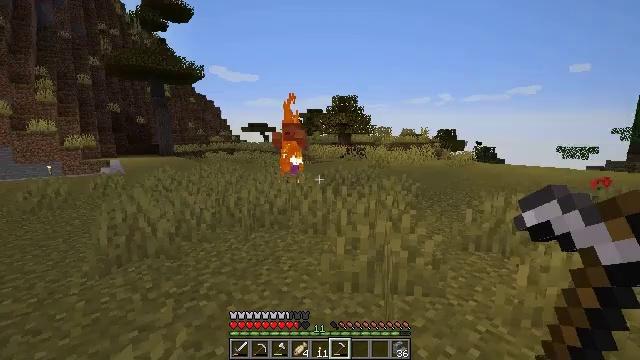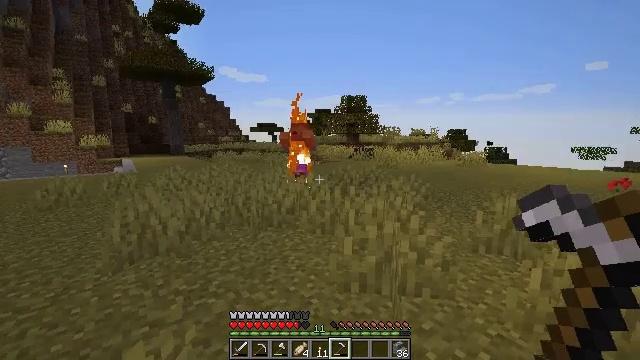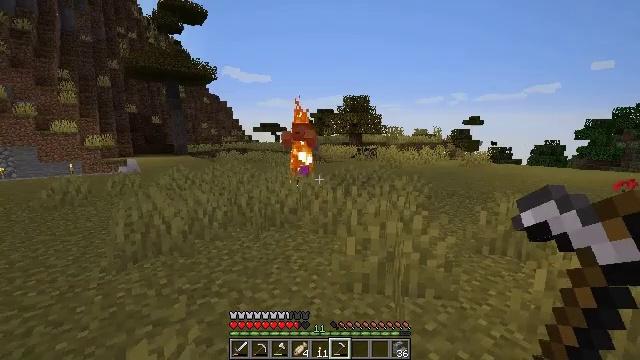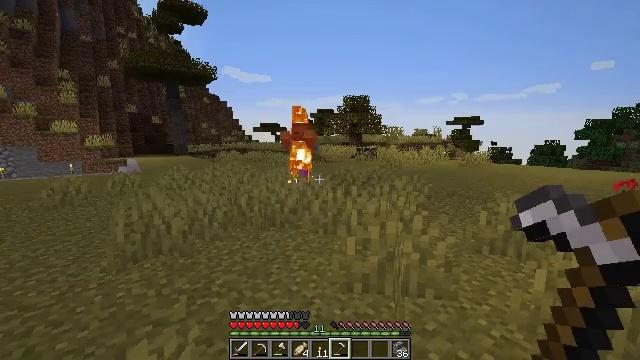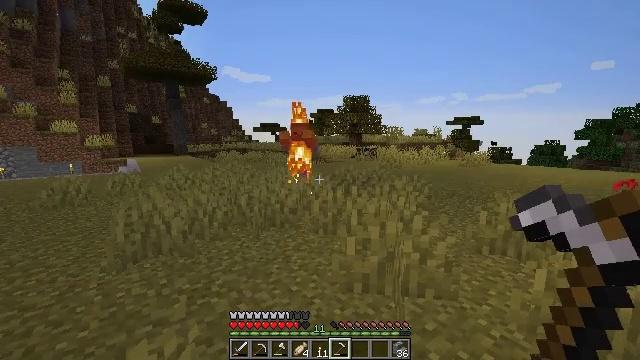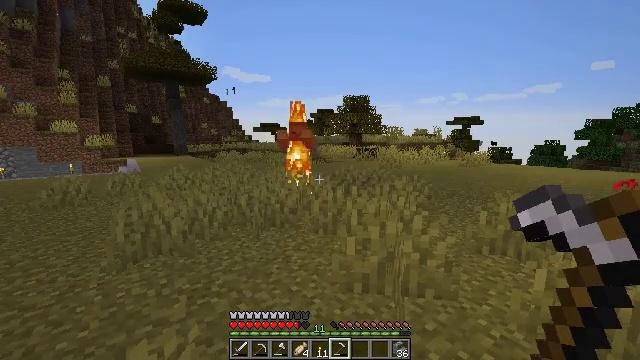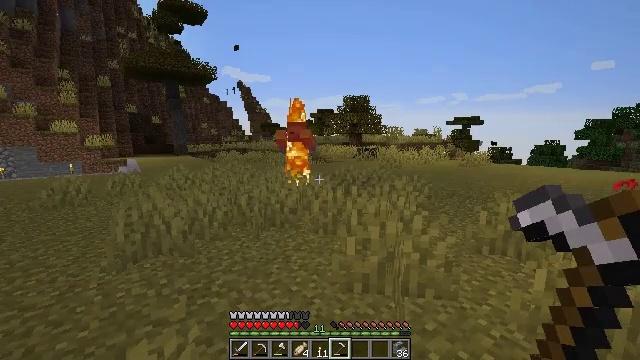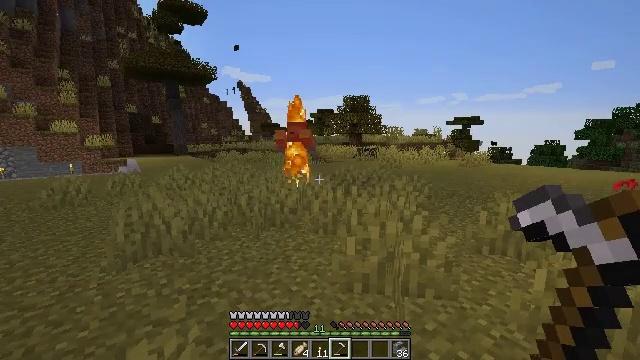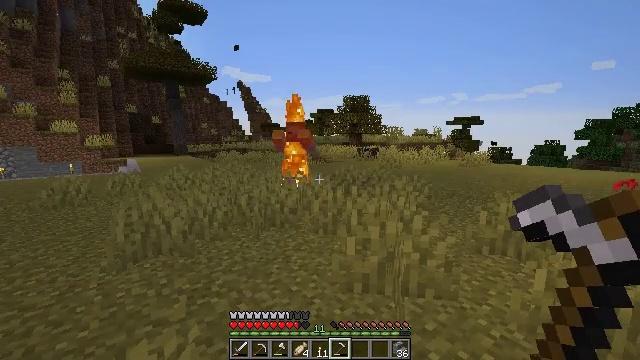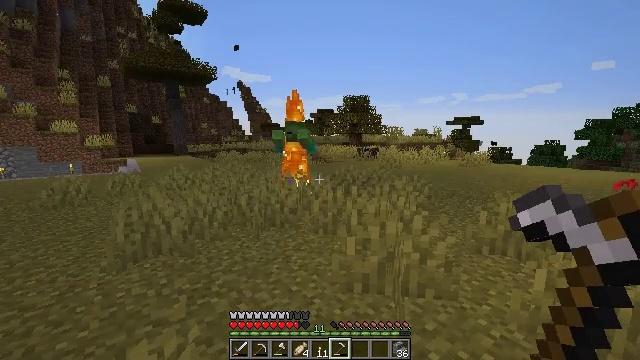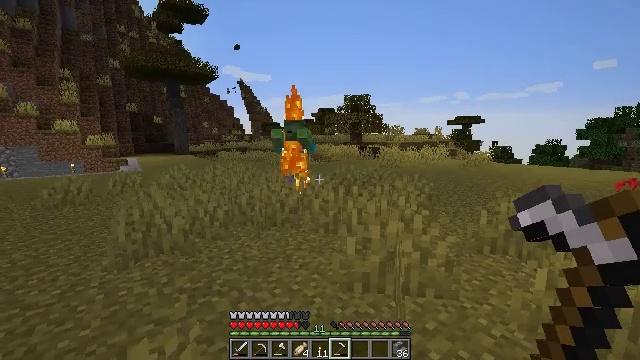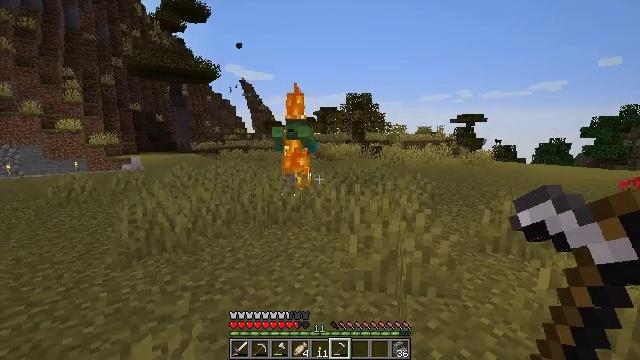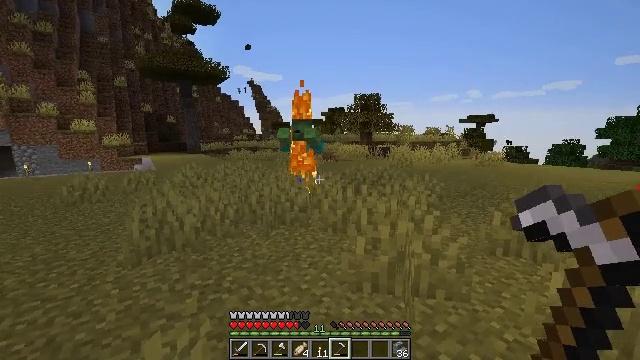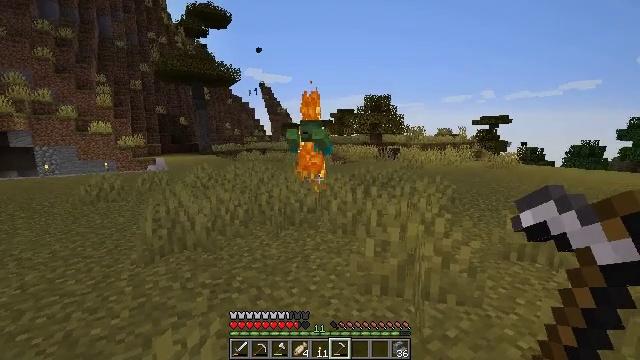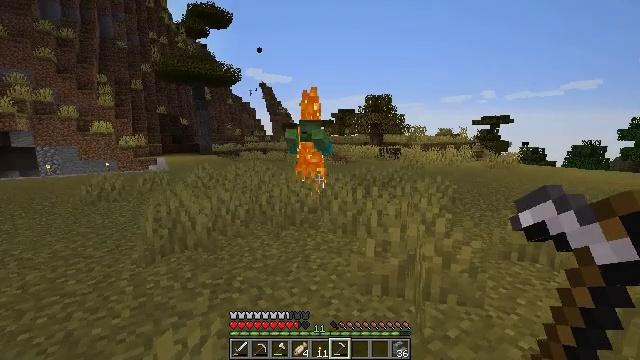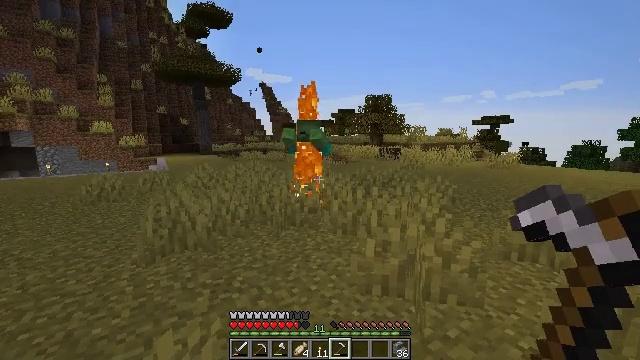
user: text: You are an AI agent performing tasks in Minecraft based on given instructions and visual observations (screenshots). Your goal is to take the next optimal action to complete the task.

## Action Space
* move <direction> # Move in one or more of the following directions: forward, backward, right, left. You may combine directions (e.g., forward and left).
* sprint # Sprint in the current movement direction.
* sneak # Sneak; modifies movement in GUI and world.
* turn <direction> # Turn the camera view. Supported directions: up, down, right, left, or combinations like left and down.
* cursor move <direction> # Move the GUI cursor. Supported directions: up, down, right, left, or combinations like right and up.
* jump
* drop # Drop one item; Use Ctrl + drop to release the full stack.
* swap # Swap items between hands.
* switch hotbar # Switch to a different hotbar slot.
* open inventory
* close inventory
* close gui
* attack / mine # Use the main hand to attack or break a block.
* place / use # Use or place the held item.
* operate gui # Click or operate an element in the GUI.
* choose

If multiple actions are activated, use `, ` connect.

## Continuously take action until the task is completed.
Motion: motion action
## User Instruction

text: Remove an iron hoe from the inventory.
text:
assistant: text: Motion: turn left
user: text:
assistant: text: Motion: no_op
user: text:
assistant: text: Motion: no_op
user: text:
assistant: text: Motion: no_op
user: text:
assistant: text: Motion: no_op
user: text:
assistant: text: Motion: no_op
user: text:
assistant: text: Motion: no_op
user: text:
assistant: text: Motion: no_op
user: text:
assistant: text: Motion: no_op
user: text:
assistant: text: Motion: no_op
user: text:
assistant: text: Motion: no_op
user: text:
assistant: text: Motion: turn left
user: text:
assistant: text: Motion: turn left
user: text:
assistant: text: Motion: no_op
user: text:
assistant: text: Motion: no_op
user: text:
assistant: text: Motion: no_op
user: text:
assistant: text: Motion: drop
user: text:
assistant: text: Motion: drop
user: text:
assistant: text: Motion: drop
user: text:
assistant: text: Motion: no_op
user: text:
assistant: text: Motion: no_op
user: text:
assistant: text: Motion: no_op